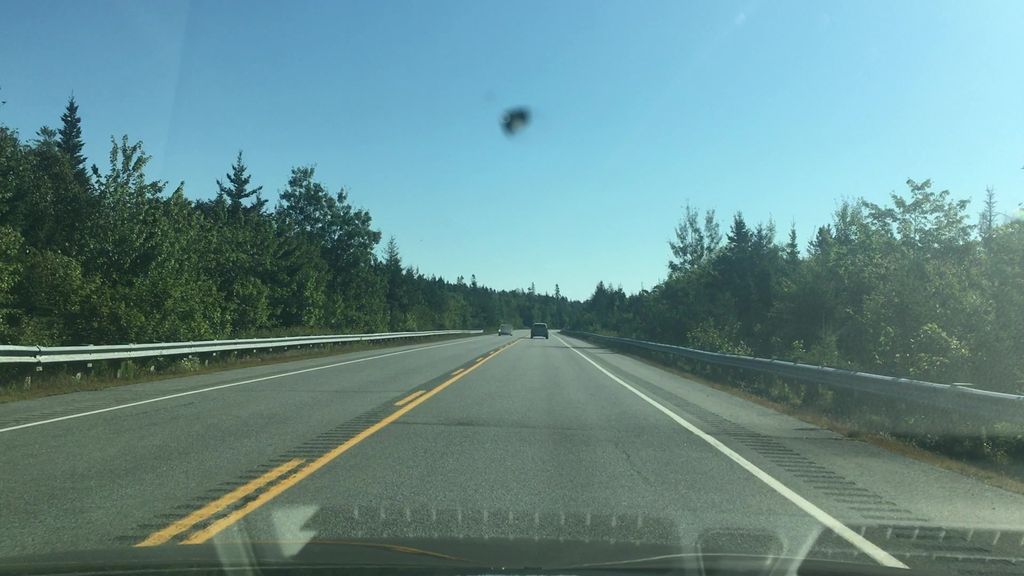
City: halifax